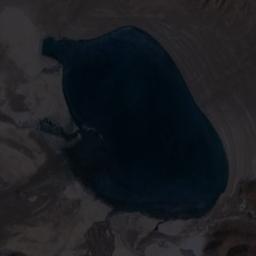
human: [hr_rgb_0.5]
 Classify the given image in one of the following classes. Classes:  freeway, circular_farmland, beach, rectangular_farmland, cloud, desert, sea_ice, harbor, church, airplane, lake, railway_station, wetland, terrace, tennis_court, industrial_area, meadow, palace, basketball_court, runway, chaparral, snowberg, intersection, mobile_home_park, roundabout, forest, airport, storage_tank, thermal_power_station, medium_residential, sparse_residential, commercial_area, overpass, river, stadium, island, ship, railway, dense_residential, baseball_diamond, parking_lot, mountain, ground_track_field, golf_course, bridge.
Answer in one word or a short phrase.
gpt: lake